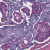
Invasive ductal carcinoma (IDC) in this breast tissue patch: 1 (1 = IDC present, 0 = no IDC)